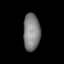
Tissue: lung
Cell type: Endothelial cells
Senescence score: 0.5642
Nuclear area (px): 611
Mean DAPI intensity: 129.209